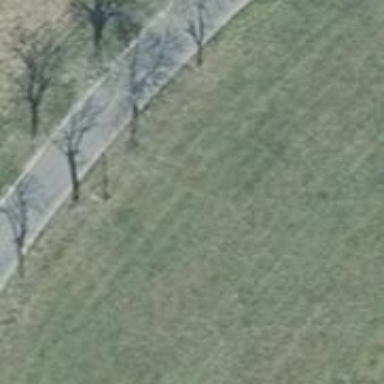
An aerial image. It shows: Avenue lined with broadleaved deciduous trees.